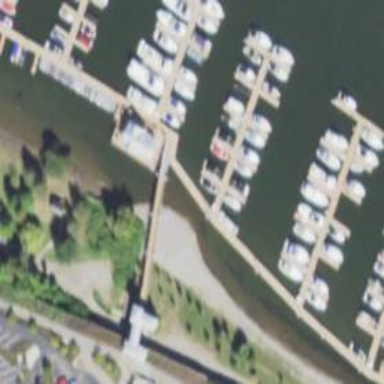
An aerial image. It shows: Man-made pier.